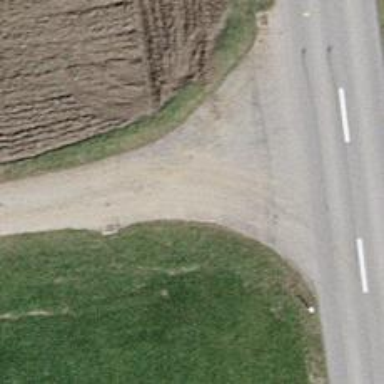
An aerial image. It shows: Gravel track with grade 2 quality.